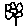
Label: flower